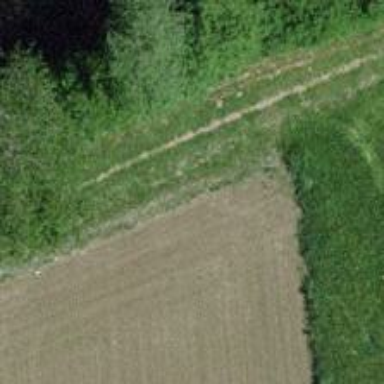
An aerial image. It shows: Track with grade5 tracktype.